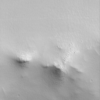
Label: not_dusty